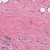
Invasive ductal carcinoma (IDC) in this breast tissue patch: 0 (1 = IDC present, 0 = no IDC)